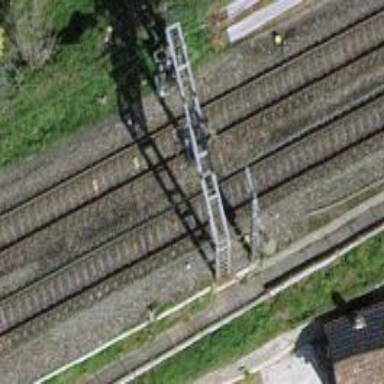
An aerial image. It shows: Railway signal.